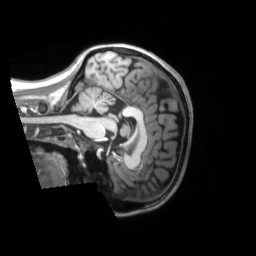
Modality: T1w
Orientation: sagittal
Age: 29
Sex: female
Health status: ill
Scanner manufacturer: siemens
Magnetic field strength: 3 T
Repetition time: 2.2 s
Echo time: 0.00157 s